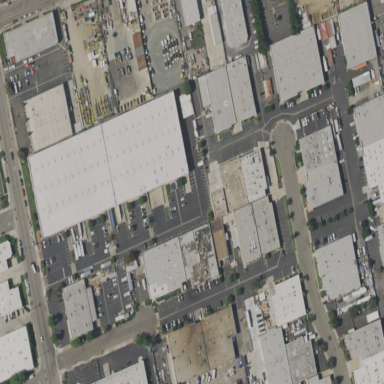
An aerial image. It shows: Industrial area.